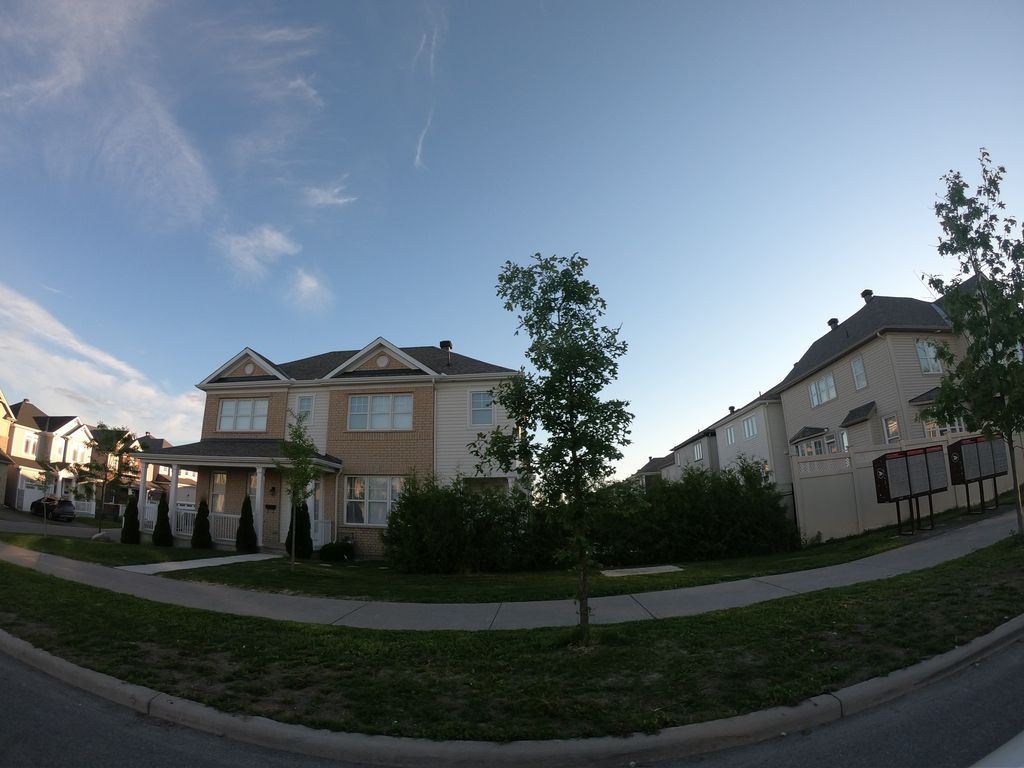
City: ottawa-gatineau